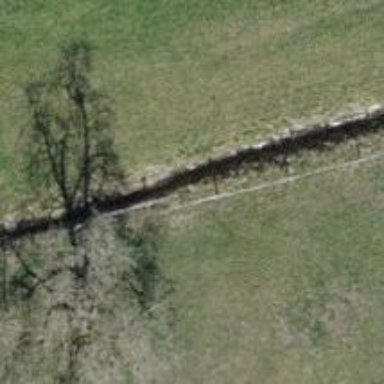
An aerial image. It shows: Ditch in the surroundings.